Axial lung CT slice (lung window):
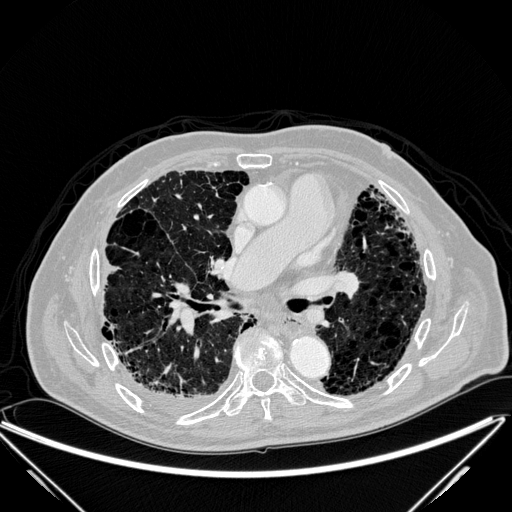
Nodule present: no